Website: macys
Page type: billing-address
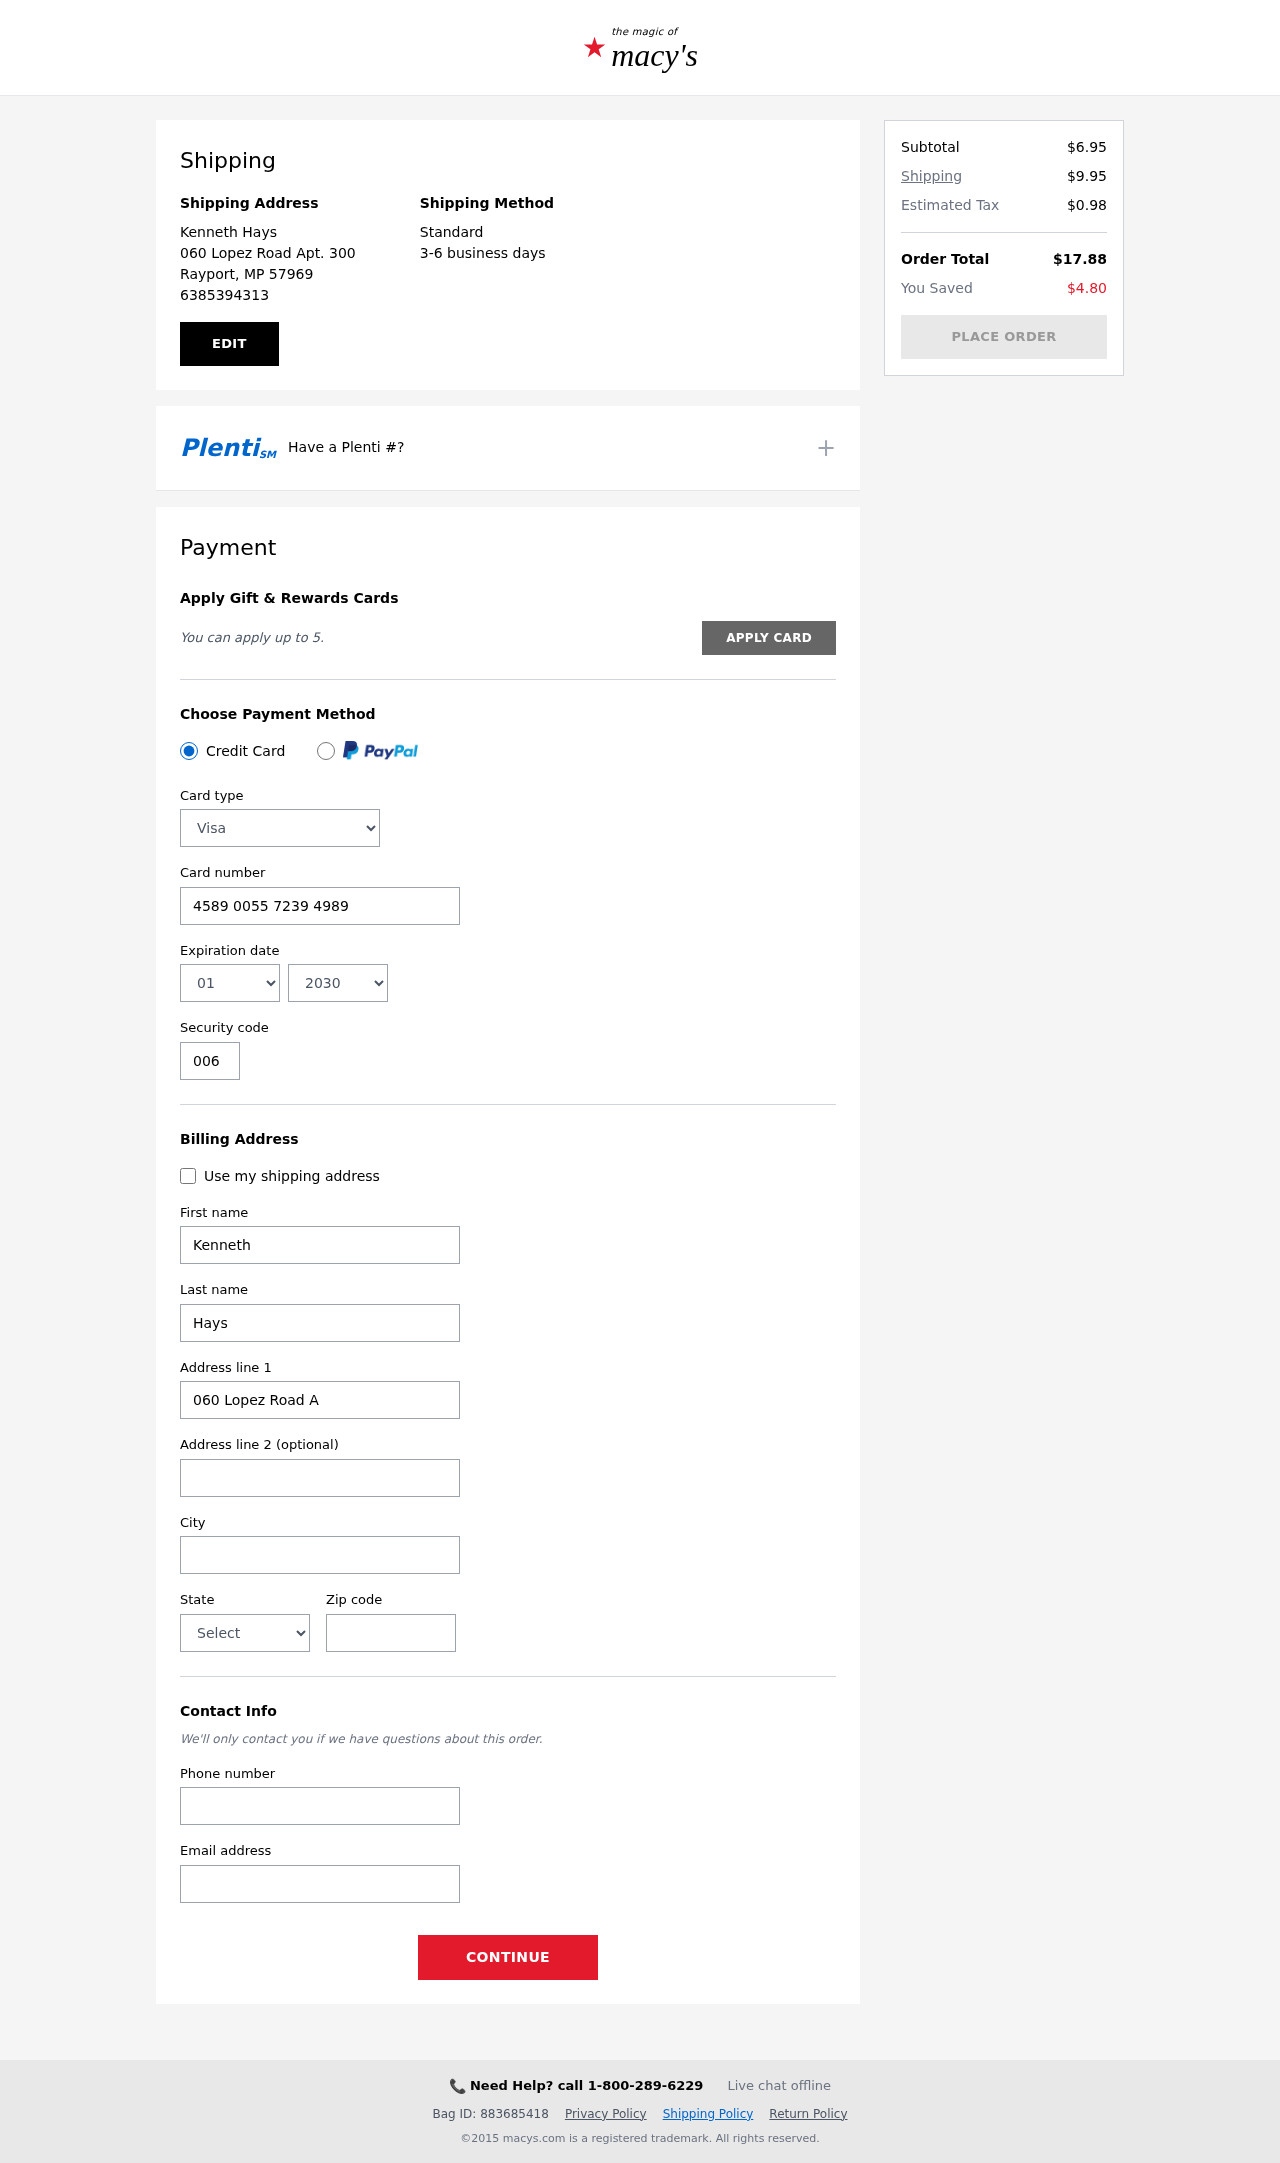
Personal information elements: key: PII_CARD_CVV
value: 006
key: PII_CARD_EXPIRY_MONTH
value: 01
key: PII_CARD_EXPIRY_YEAR
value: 30
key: PII_CARD_NUMBER
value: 4589 0055 7239 4989
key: PII_CARD_TYPE
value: Visa
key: PII_CITY
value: Rayport
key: PII_CITY_STATE_ZIP
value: Rayport, MP 57969
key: PII_EMAIL
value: khays@yahoo.com
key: PII_FIRSTNAME
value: Kenneth
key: PII_FULLNAME
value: Kenneth Hays
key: PII_LASTNAME
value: Hays
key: PII_PHONE
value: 6385394313
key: PII_POSTCODE
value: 57969
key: PII_STATE
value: MP
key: PII_STREET
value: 060 Lopez Road Apt. 300
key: PII_STREET2
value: Apt. 644
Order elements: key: ORDER_SUBTOTAL
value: $6.95
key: ORDER_SHIPPING_COST
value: $9.95
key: ORDER_TAX
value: $0.98
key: ORDER_TOTAL
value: $17.88
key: ORDER_SAVINGS
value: $4.80